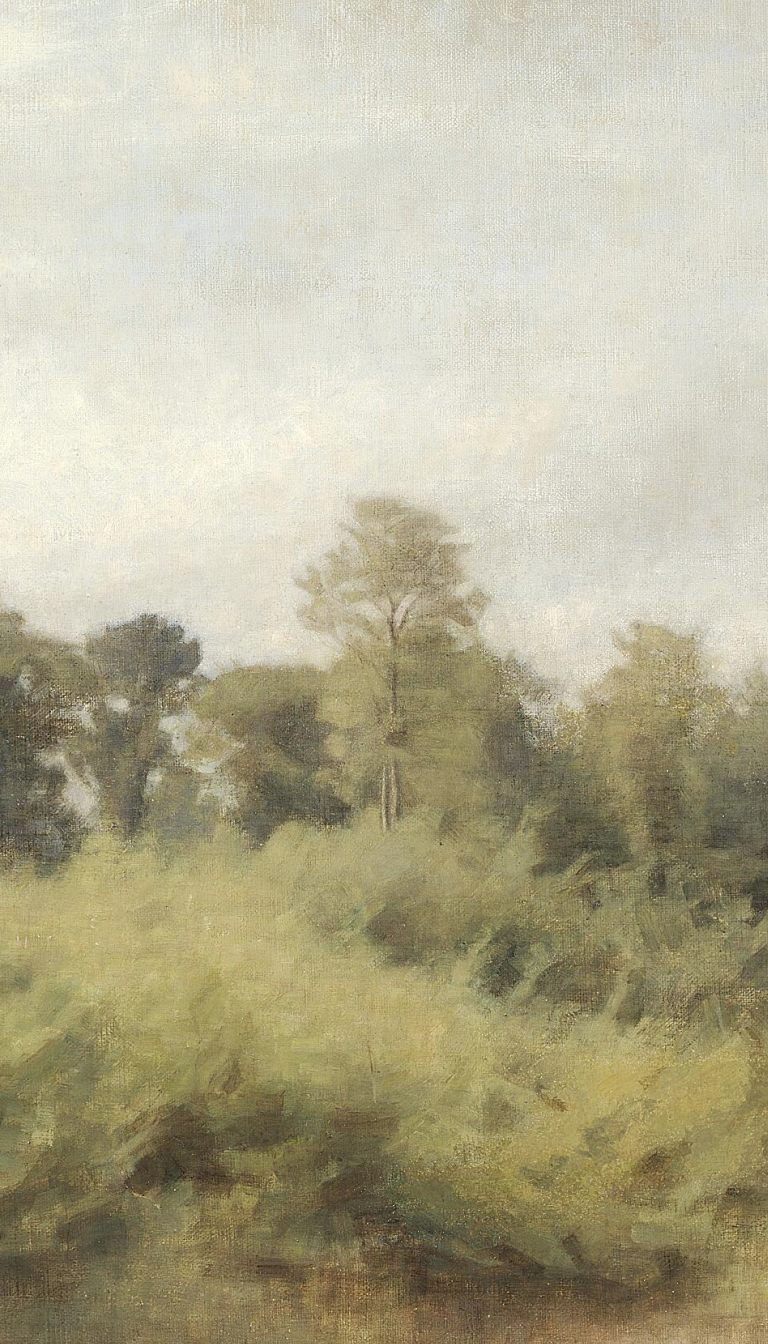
landscape painting, wide, overcast daylight, tall trees rising above dense treeline foreground vegetation below pale grey overcast sky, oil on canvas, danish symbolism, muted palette